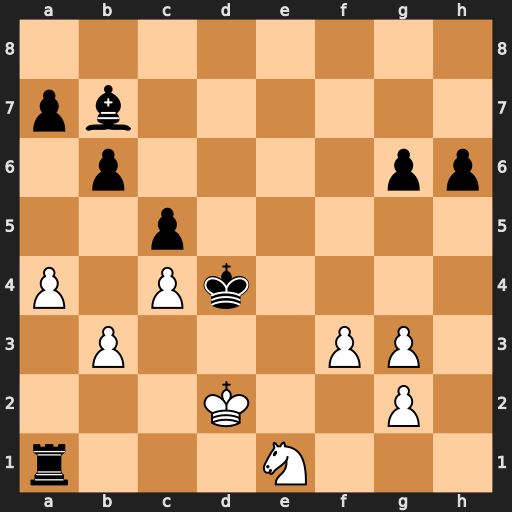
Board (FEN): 8/pb6/1p4pp/2p5/P1Pk4/1P3PP1/3K2P1/r3N3
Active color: w
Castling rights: -
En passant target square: -
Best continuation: Nc2+ Ke5 Nxa1